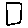
Label: square